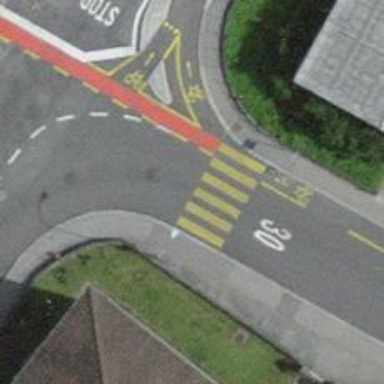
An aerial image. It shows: Zebra crossing on the road.